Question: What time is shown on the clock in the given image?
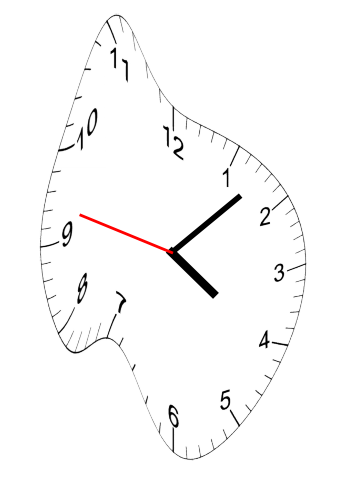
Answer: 04:07:47